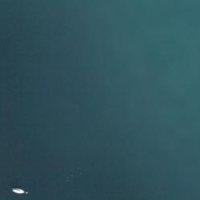
EUNIS habitat code: 14
Species observed at this site:
Mergus merganser